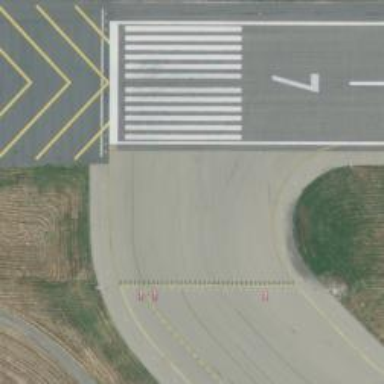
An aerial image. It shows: Taxiway at the airport with asphalt surface.